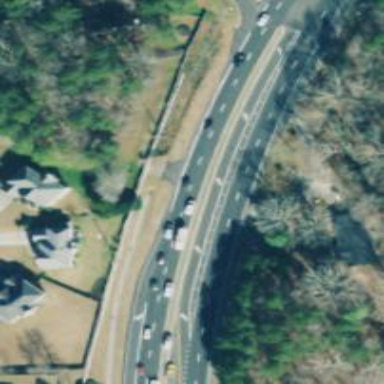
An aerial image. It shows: Trunk highway.